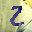
Label: 2